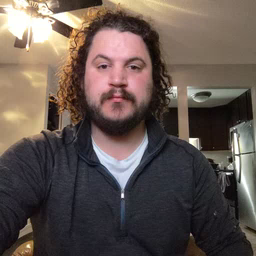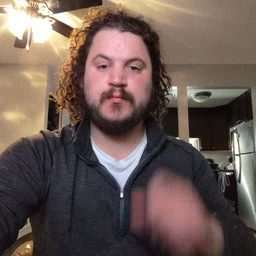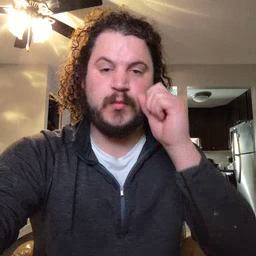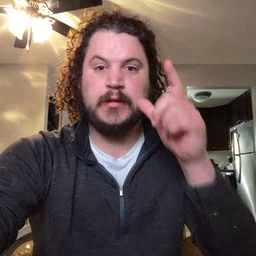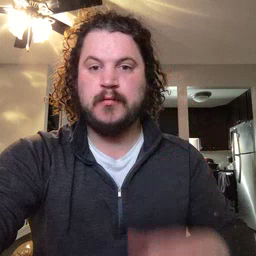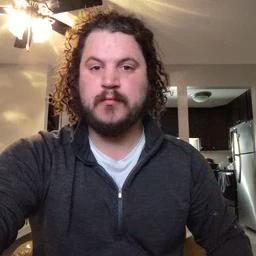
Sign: wake